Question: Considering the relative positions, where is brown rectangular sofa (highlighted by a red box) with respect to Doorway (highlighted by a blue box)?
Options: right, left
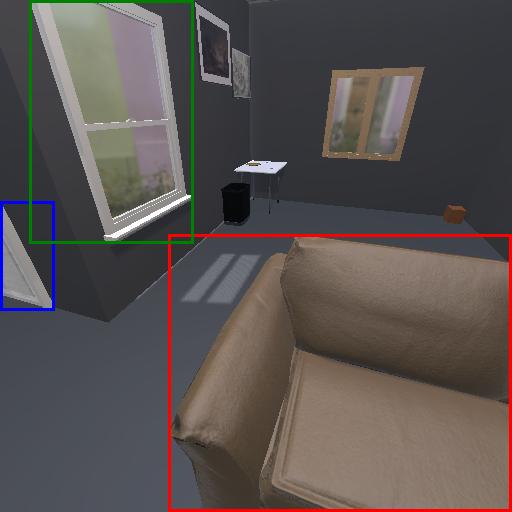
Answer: right